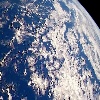
Label: cloud